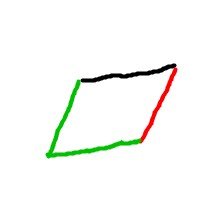
Shape: parallelogram